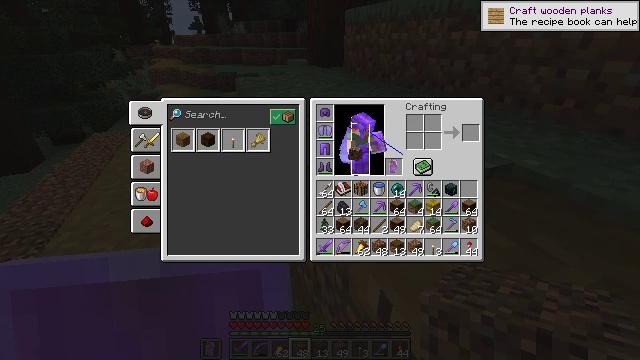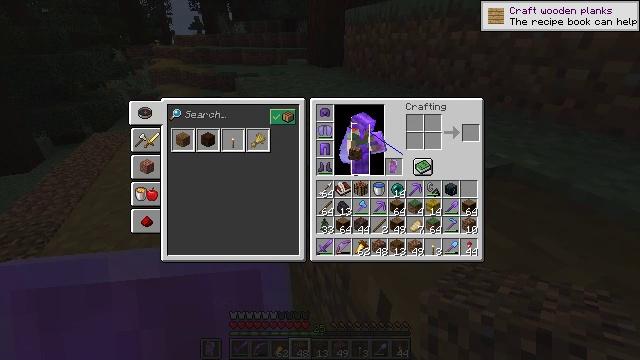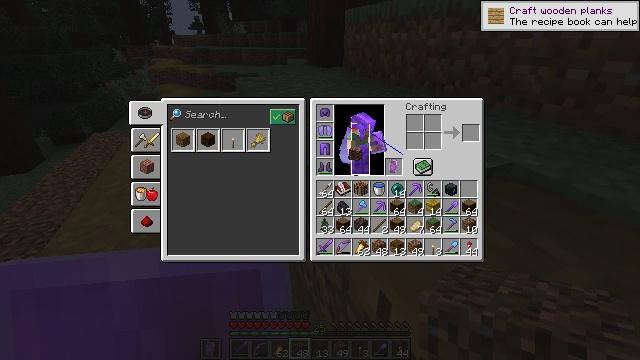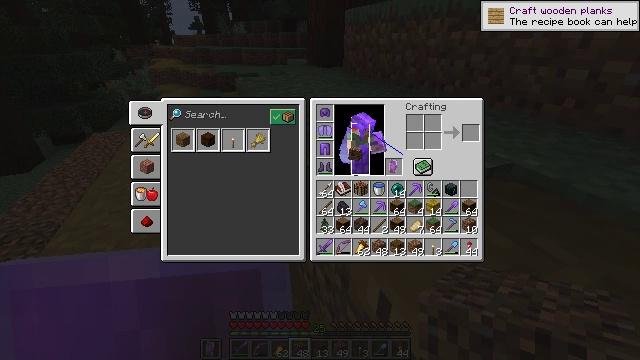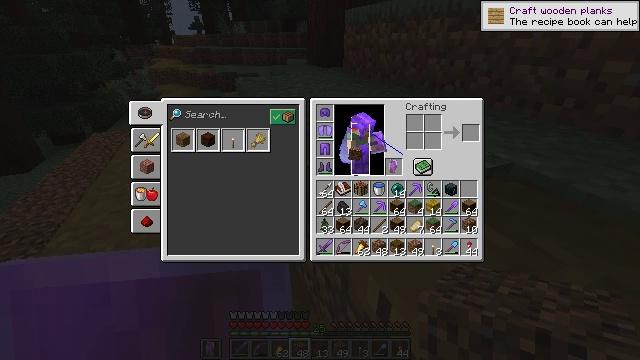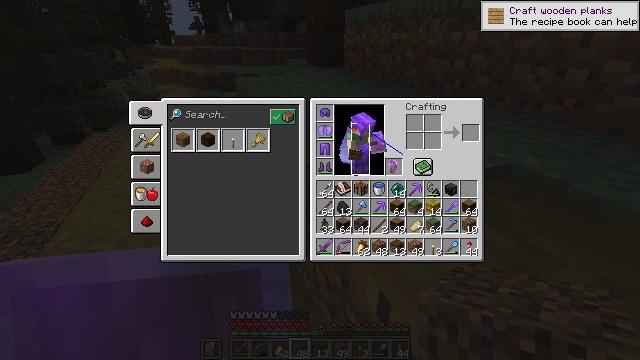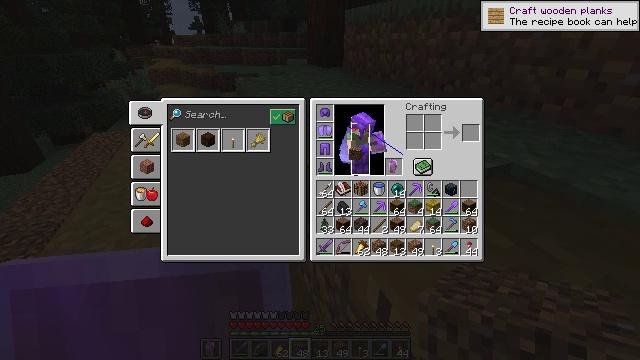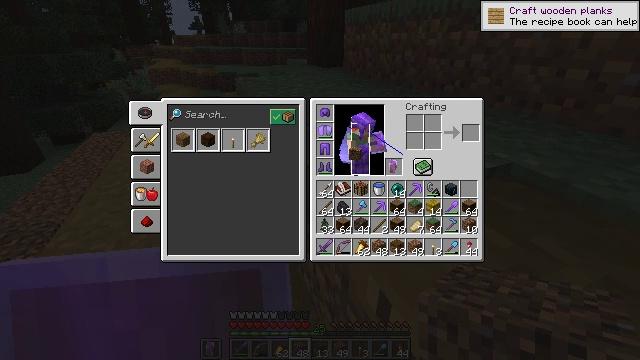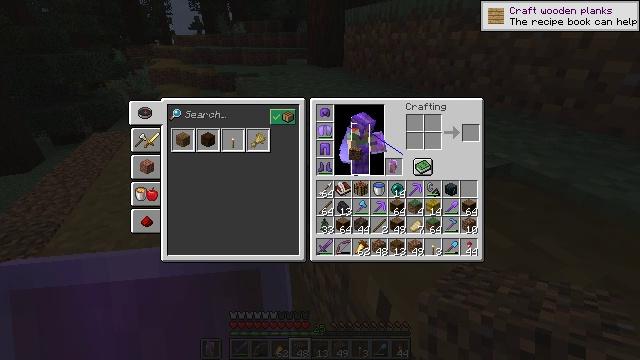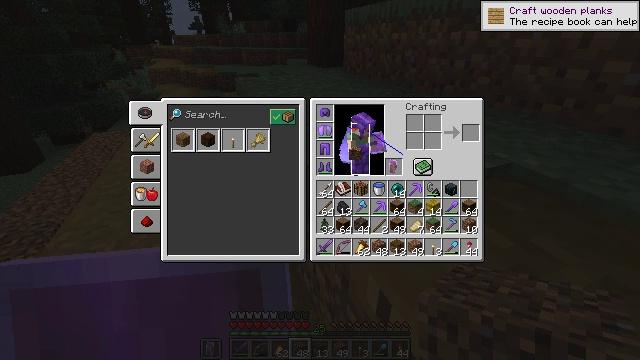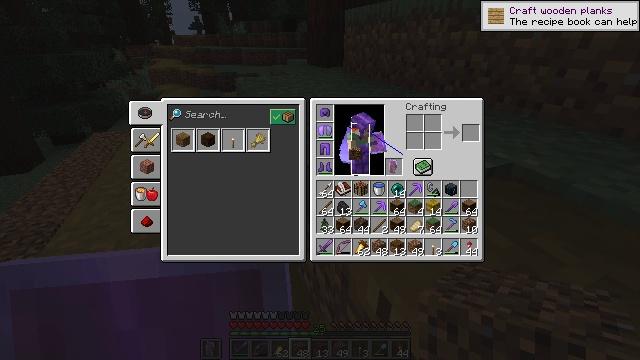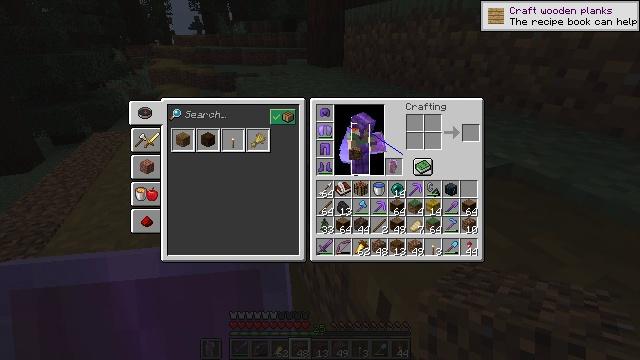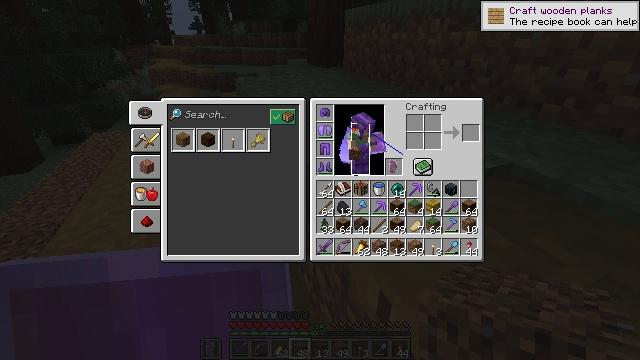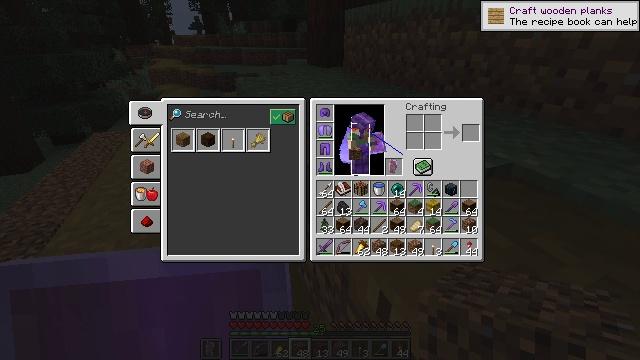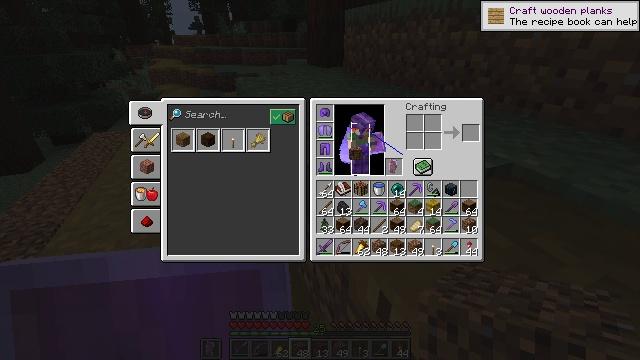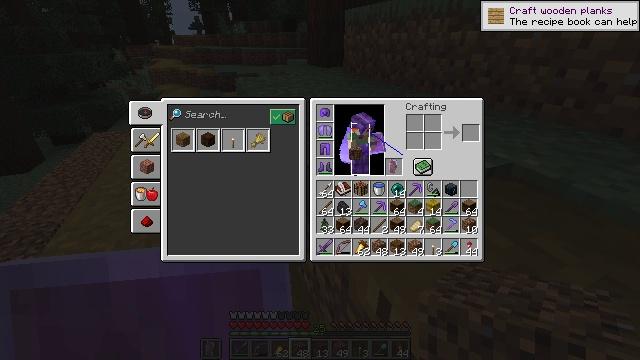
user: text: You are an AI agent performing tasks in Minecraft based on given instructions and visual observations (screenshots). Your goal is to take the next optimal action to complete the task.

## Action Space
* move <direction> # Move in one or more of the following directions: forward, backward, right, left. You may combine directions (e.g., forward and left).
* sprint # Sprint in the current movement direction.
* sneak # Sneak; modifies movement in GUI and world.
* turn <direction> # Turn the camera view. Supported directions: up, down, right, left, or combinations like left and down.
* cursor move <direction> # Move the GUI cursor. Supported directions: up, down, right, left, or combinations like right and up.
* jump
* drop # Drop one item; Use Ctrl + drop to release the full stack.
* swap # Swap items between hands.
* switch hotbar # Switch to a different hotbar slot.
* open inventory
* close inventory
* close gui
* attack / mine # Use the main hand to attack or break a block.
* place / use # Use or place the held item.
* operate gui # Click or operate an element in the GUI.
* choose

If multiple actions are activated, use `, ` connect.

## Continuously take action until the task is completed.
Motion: motion action
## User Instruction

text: Break the grass block.
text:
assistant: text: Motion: no_op
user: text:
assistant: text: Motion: no_op
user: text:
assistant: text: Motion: no_op
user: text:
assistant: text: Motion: no_op
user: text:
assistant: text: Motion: no_op
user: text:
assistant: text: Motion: no_op
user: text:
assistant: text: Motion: no_op
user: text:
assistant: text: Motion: no_op
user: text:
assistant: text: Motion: no_op
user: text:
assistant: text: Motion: no_op
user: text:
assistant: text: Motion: no_op
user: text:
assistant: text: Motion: no_op
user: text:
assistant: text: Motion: cursor move left
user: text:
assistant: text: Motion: no_op
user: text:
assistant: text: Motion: cursor move left
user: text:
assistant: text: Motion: cursor move left and down
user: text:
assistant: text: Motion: cursor move left and down
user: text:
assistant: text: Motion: no_op
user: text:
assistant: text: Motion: no_op
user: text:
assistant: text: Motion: no_op
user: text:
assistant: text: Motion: no_op
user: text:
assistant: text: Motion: cursor move right
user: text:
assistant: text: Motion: cursor move right
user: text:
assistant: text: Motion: no_op
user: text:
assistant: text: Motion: no_op
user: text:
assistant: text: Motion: no_op
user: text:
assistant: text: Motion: no_op
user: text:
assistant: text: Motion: no_op
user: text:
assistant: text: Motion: no_op
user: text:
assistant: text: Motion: sneak